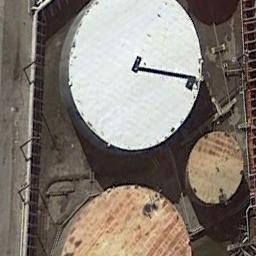
Label: storage tanks